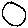
Label: circle